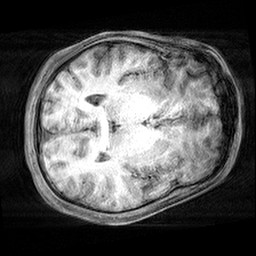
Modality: T1w
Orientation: axial
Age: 20
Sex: female
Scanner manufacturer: siemens
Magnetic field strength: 3 T
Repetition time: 2.4 s
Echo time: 0.00217 s